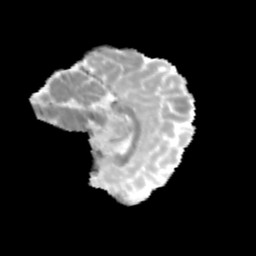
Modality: MD
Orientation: sagittal
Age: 13
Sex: male
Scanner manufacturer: siemens
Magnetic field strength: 3 T
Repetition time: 3.8 s
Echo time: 0.07 s